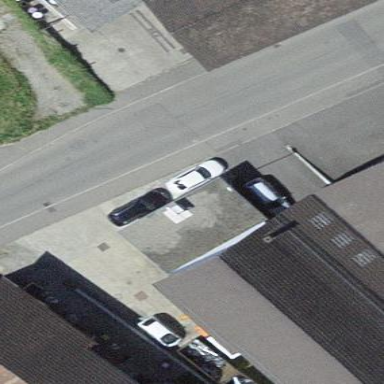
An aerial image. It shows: Manufacturing building.